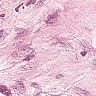
Metastatic tissue present: yes